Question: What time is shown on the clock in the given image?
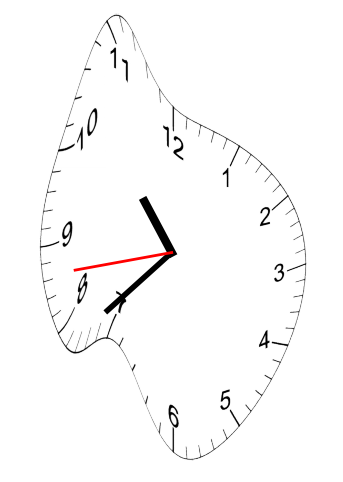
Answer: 10:37:43